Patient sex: M
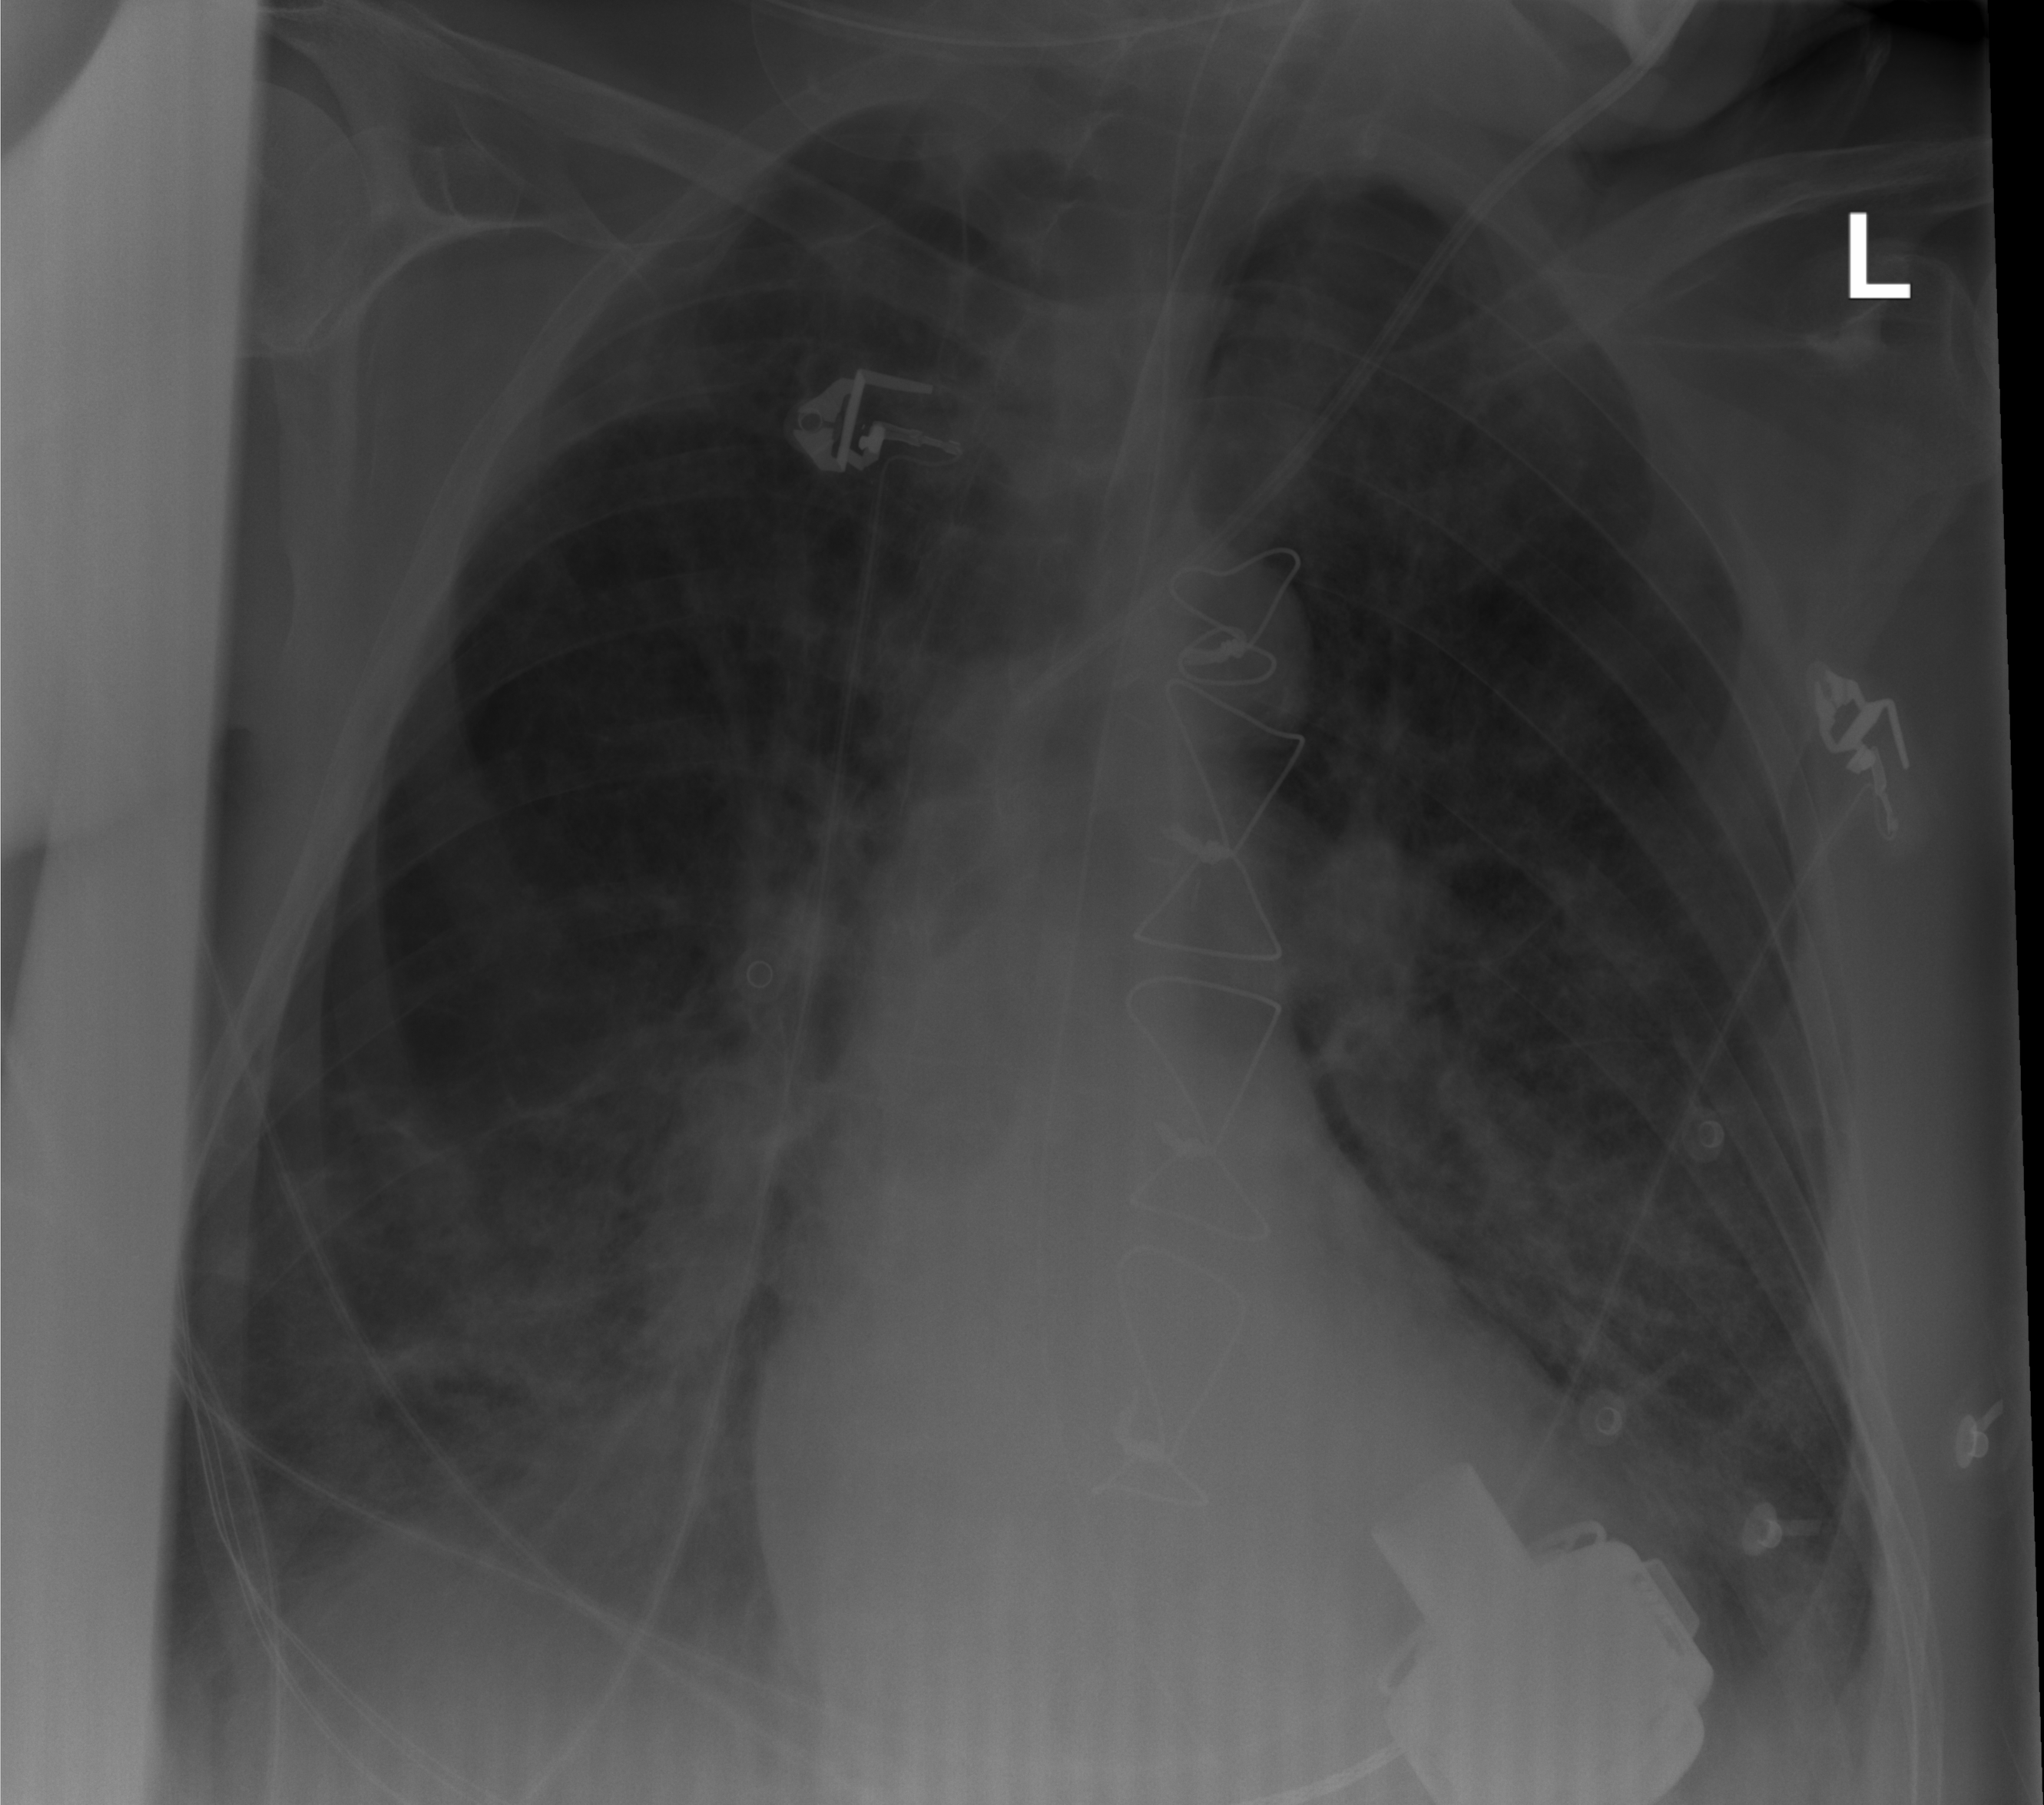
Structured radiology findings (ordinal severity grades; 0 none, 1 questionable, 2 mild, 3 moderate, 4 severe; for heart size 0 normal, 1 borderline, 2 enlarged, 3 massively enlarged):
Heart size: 2
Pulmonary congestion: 2
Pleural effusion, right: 0
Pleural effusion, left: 0
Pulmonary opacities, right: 2
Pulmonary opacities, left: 2
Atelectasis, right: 2
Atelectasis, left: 2